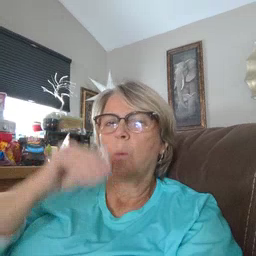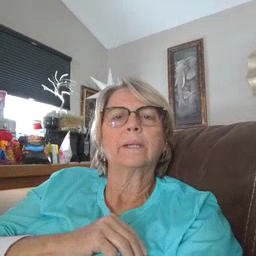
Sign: story